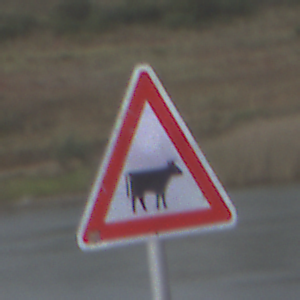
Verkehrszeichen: ViehtriebLinks
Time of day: SunriseSunset
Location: Outdoor (RoadRail)
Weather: PartlyCloudy
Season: NotSpecified
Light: Natural